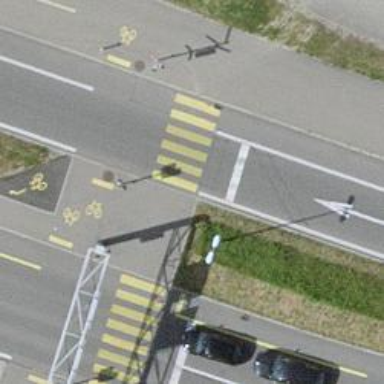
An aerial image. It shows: Road crossing with traffic signals.